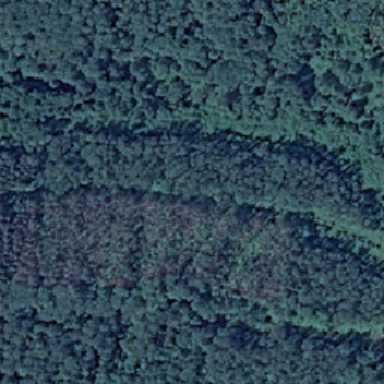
There are many trees planted here .